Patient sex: F
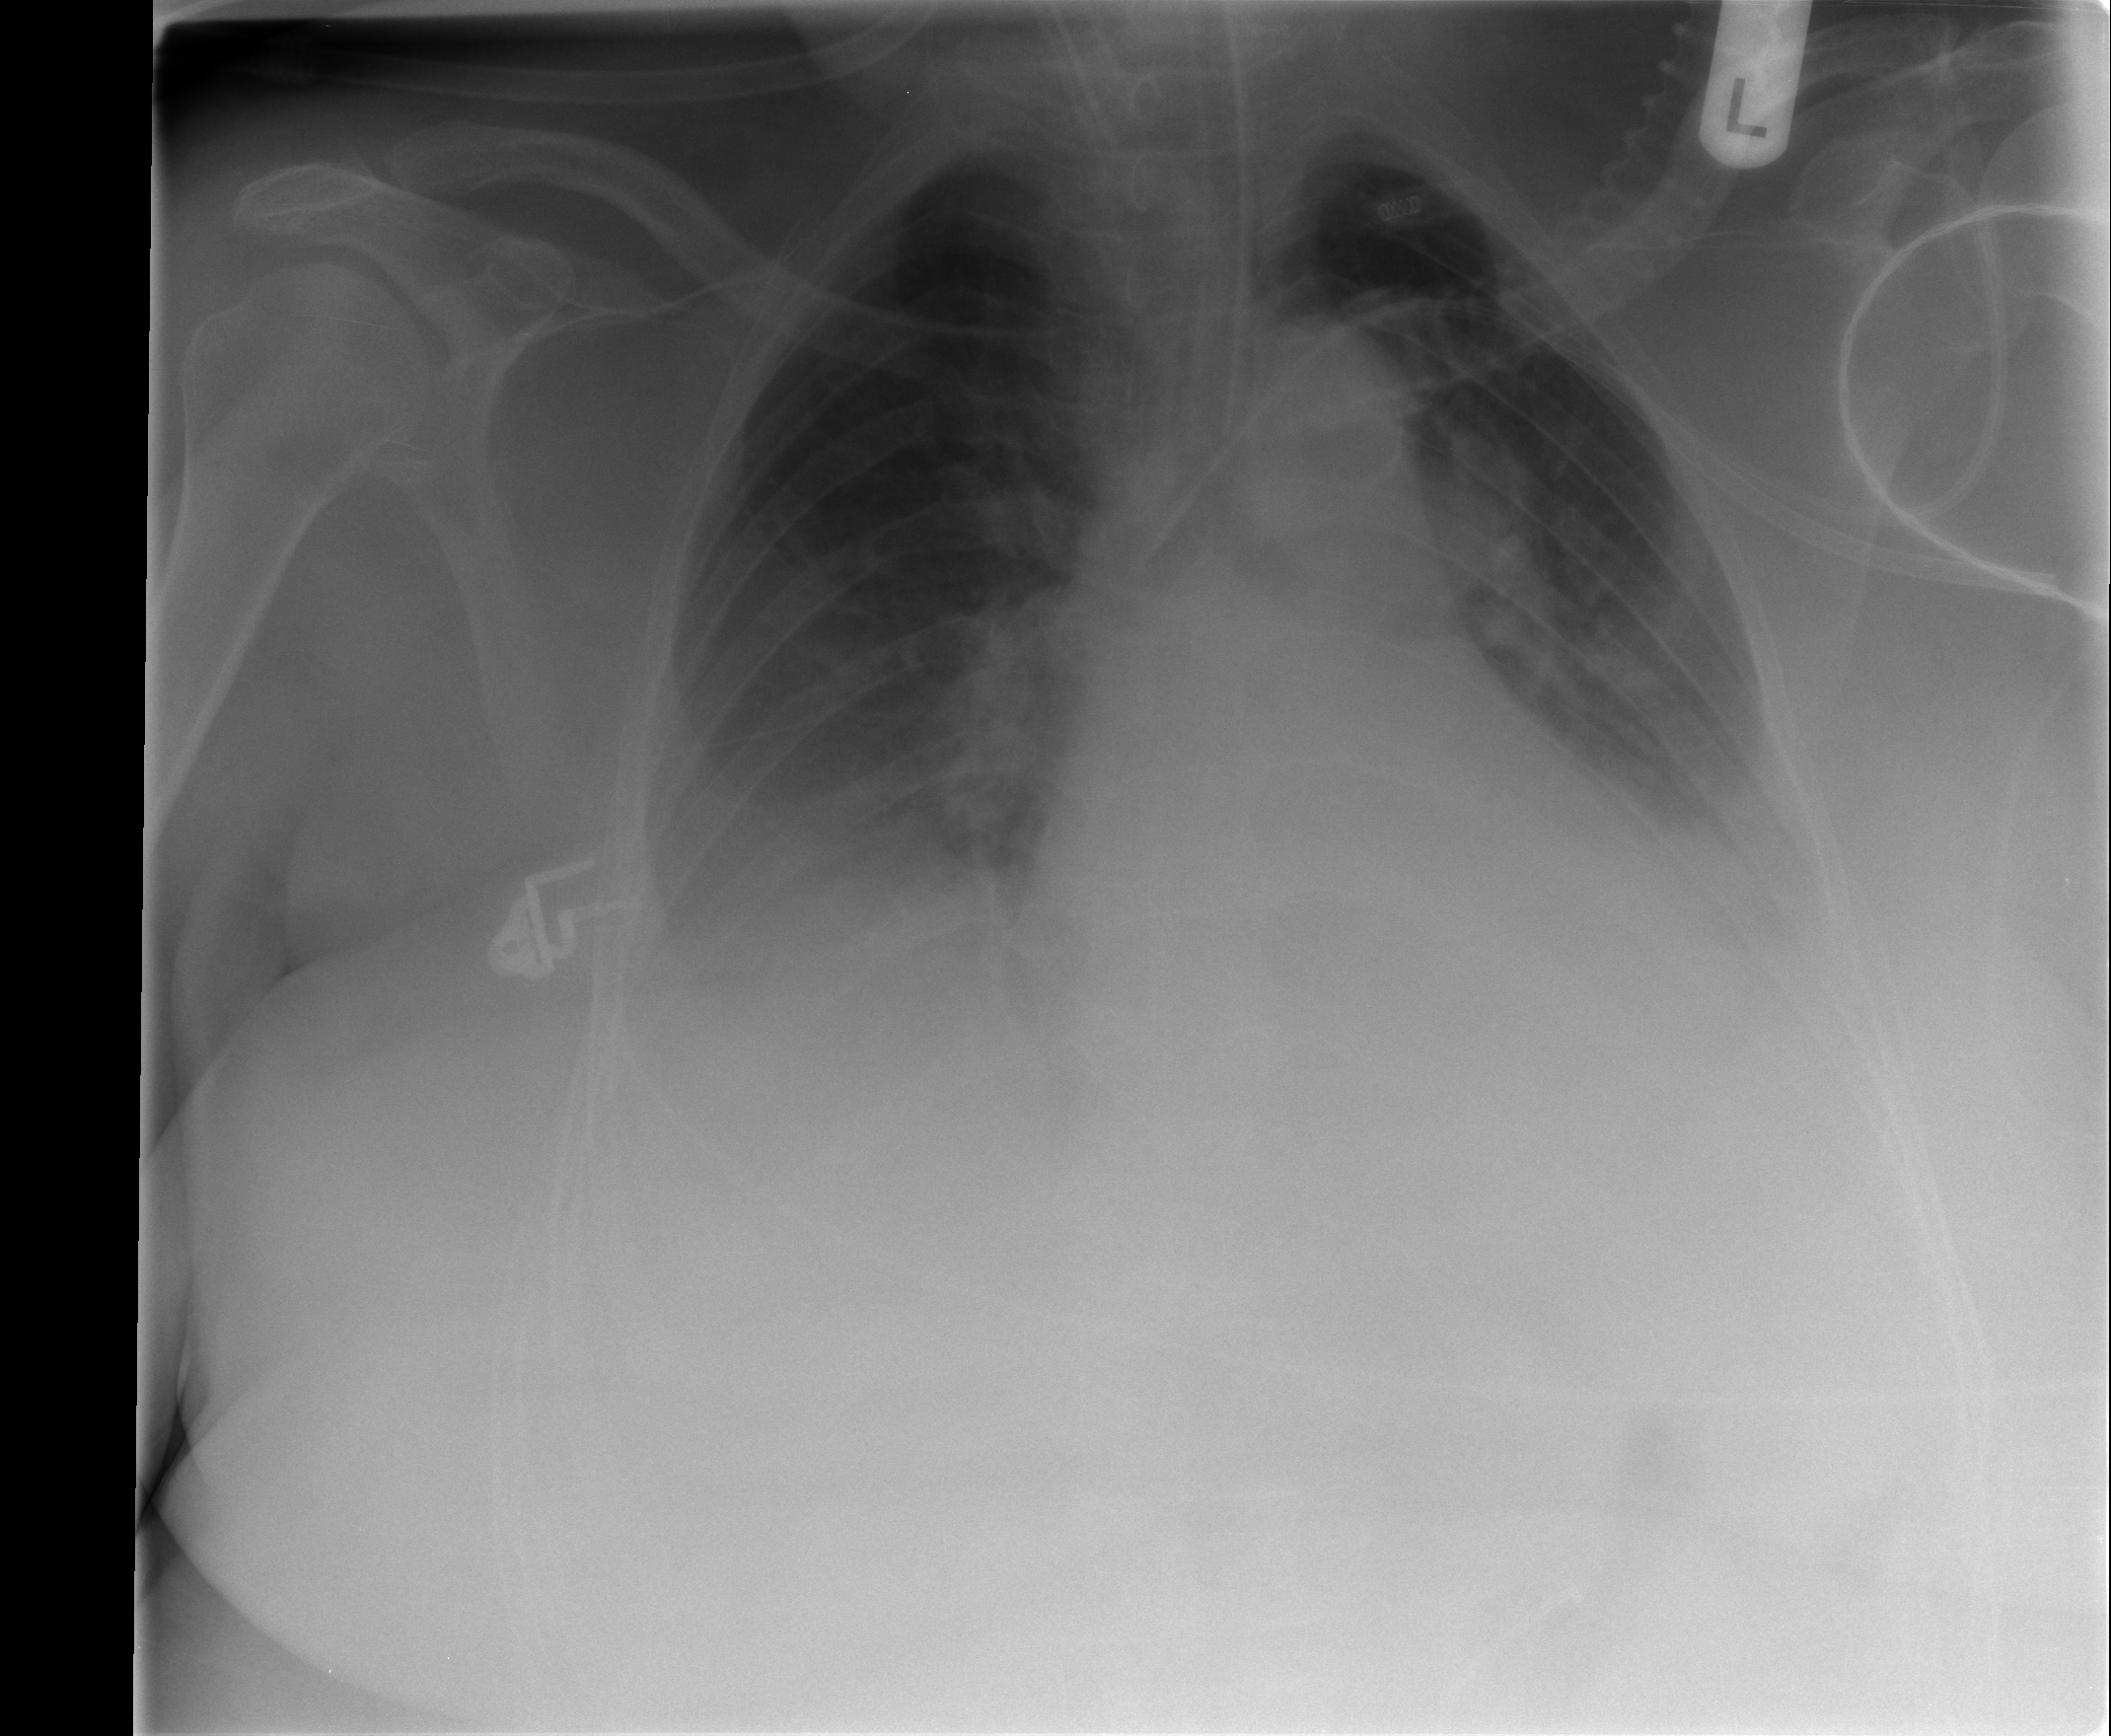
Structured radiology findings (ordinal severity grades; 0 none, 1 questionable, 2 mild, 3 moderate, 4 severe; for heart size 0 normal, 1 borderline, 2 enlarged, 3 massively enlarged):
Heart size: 0
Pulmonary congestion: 1
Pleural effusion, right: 3
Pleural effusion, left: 2
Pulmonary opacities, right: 0
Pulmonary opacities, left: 0
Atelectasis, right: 2
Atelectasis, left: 2